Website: crate-barrel
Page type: review-order
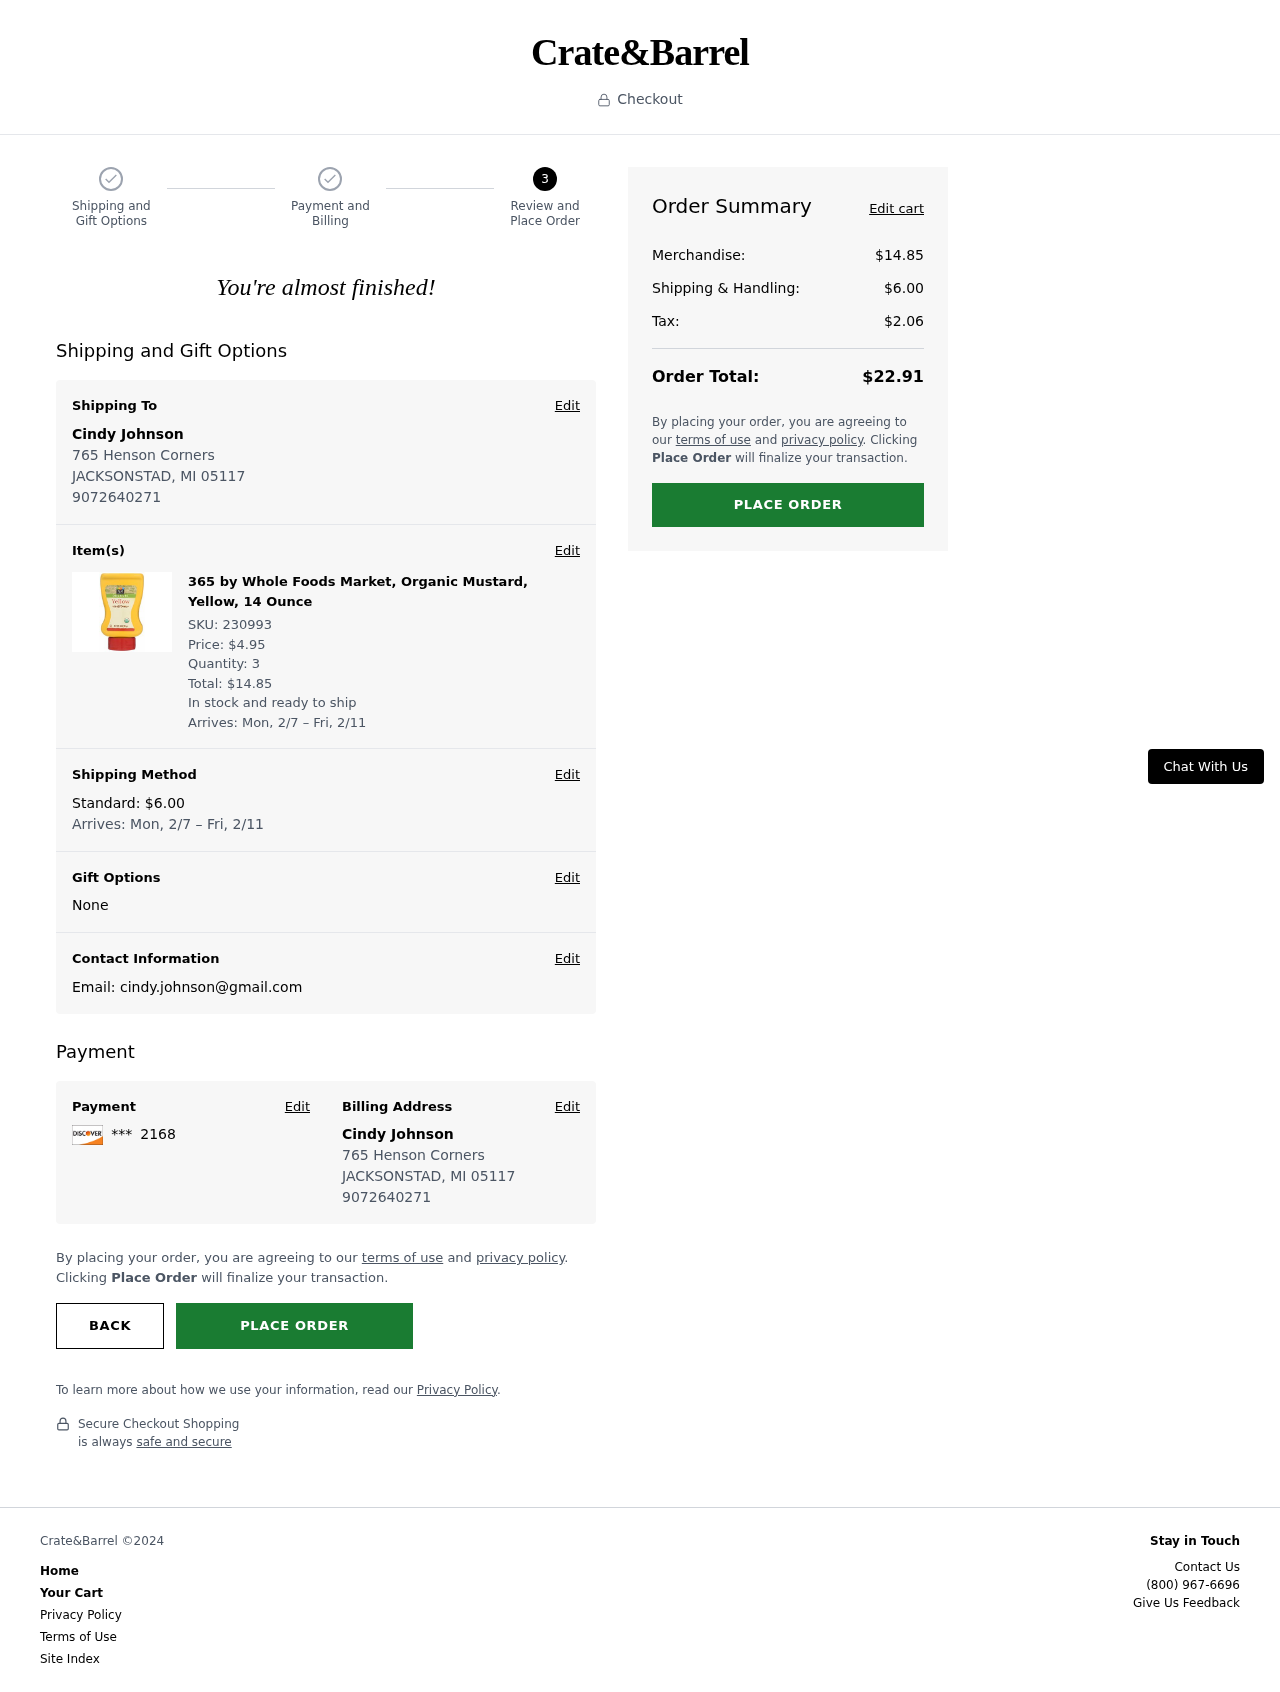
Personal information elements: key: PII_CARD_LAST4
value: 2168
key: PII_CITY
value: JACKSONSTAD
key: PII_EMAIL
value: cindy.johnson@gmail.com
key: PII_FULLNAME
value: Cindy Johnson
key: PII_PHONE
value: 9072640271
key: PII_POSTCODE
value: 05117
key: PII_STATE_ABBR
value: MI
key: PII_STREET
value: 765 Henson Corners
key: PII_FIRSTNAME
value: Cindy
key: PII_LASTNAME
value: Johnson
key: PII_FULLNAME2
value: Cindy Johnson
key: PII_FULLNAME3
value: Cindy Johnson
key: PII_FIRSTNAME2
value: Cindy
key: PII_FIRSTNAME3
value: Cindy
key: PII_LASTNAME2
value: Johnson
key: PII_LASTNAME3
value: Johnson
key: PII_FIRSTNAME_DERIVED
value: Cindy
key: PII_LASTNAME_DERIVED
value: Johnson
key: PII_FULLNAME_DERIVED
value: Cindy Johnson
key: PII_NAME_FULL_DERIVED
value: Cindy Johnson
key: PII_CITY2
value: JACKSONSTAD
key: PII_POSTCODE_FULL
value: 05117
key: PII_POSTCODE_NUMERIC
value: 5117
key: PII_PHONE_LINE
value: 0271
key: PII_PHONE_SUFFIX
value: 0271
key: PII_PHONE2
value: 9072640271
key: PII_PHONE3
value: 9072640271
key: PII_PHONE_NUMERIC
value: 9072640271
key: PII_PHONE2_NUMERIC
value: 9072640271
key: PII_PHONE3_NUMERIC
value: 9072640271
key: PII_PHONE_DIGITS
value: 9072640271
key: PII_PHONE_LAST4
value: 0271
Product elements: key: PRODUCT1_NAME
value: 365 by Whole Foods Market, Organic Mustard, Yellow, 14 Ounce
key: PRODUCT1_PRICE
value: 4.95
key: PRODUCT1_QUANTITY
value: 3
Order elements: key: ORDER_SKU
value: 230993
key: ORDER_ITEM_TOTAL
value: $14.85
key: ORDER_DELIVERY_DATE_ITEM
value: Mon, 2/7 – Fri, 2/11
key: ORDER_SHIPPING_COST
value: $6.00
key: ORDER_DELIVERY_DATE
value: Mon, 2/7 – Fri, 2/11
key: ORDER_SUBTOTAL
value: $14.85
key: ORDER_SHIPPING_COST_SUMMARY
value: $6.00
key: ORDER_TAX
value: $2.06
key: ORDER_TOTAL
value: $22.91